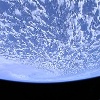
Label: cloud